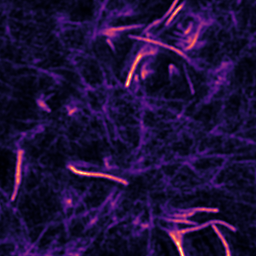
Label: Super-resolution F-actin image